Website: macys
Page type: customer-info-address
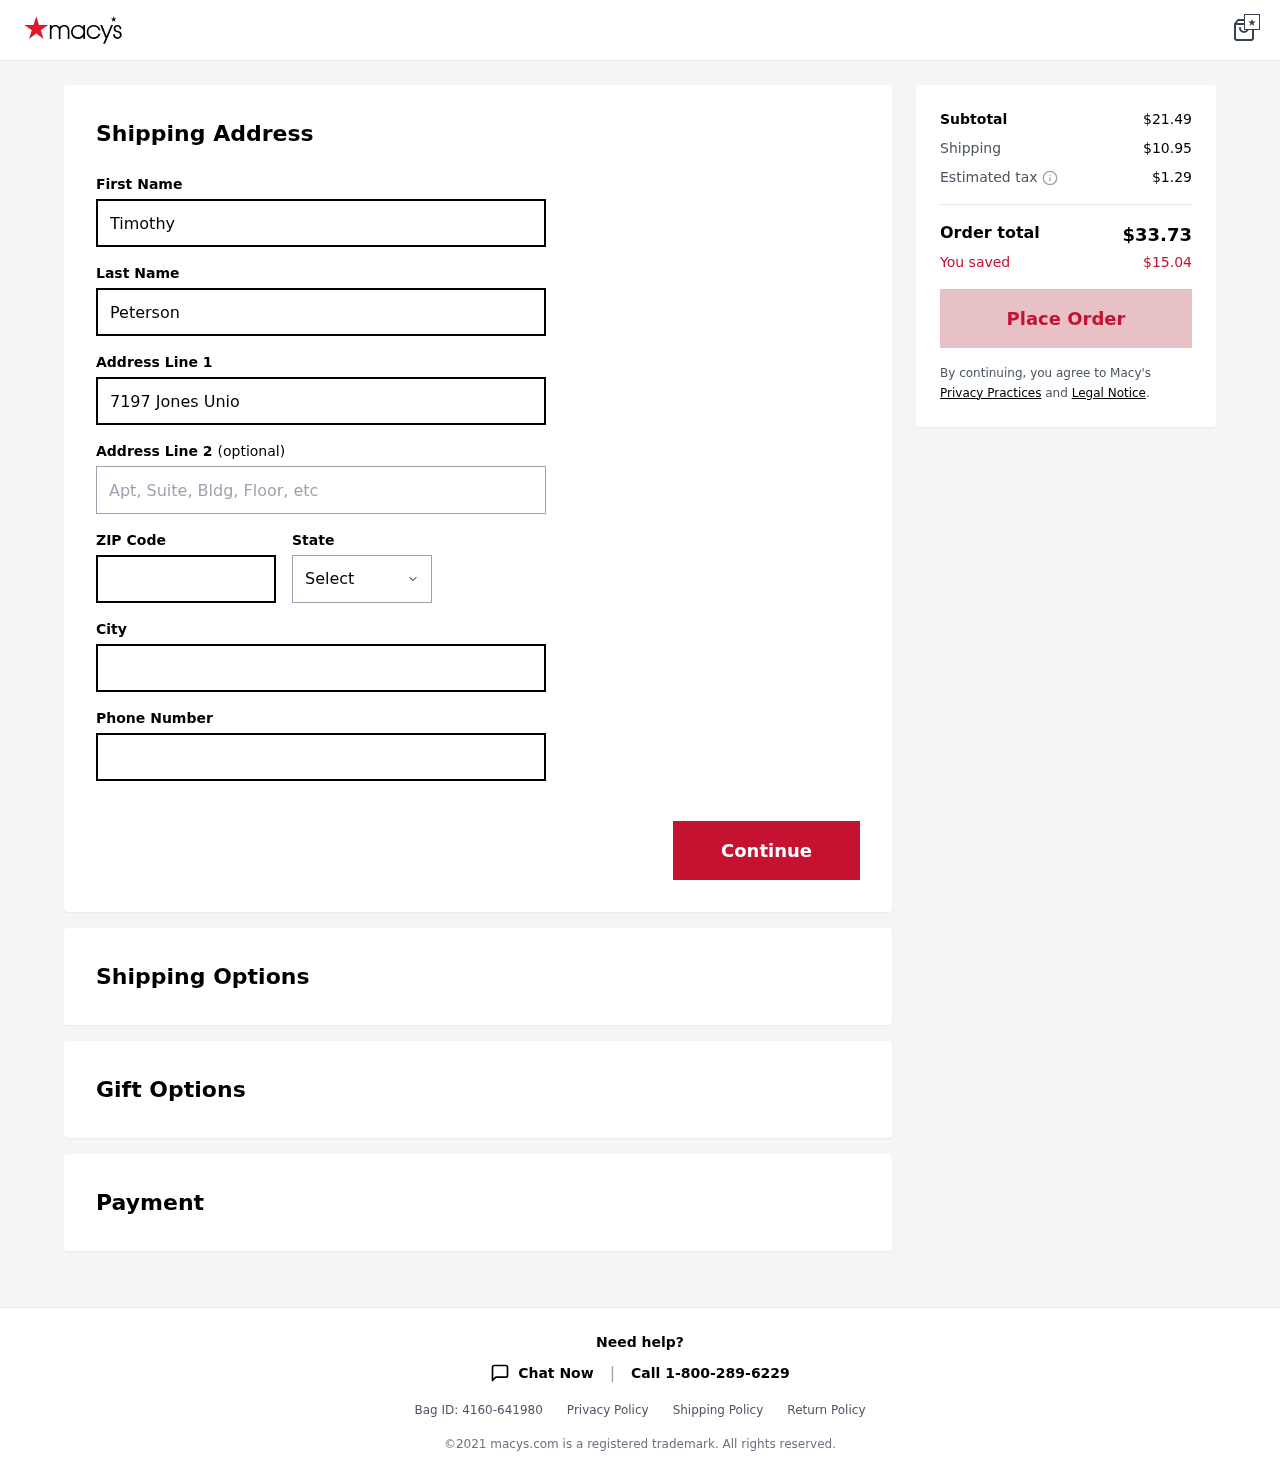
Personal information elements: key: PII_CITY
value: South Martha
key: PII_FIRSTNAME
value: Timothy
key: PII_LASTNAME
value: Peterson
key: PII_PHONE
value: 2609399191
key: PII_POSTCODE
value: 85584
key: PII_STATE
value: Ohio
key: PII_STREET
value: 7197 Jones Unions Suite 636
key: PII_STREET2
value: Suite 509
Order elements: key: ORDER_SUBTOTAL
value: $21.49
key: ORDER_SHIPPING_COST
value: $10.95
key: ORDER_TAX
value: $1.29
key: ORDER_TOTAL
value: $33.73
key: ORDER_SAVINGS
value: $15.04